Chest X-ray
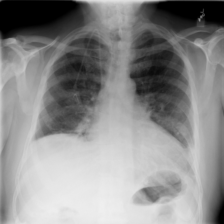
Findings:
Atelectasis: positive
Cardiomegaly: negative
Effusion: positive
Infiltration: negative
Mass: negative
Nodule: negative
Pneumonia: negative
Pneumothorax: negative
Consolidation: negative
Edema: negative
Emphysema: negative
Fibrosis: negative
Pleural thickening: negative
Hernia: negative